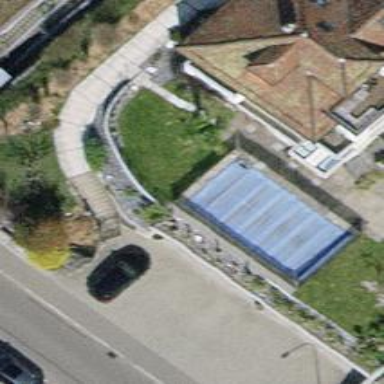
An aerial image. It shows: Swimming pool located in leisure land.